Field crop: tomato
Growth stage: 2
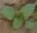
Species: solanum